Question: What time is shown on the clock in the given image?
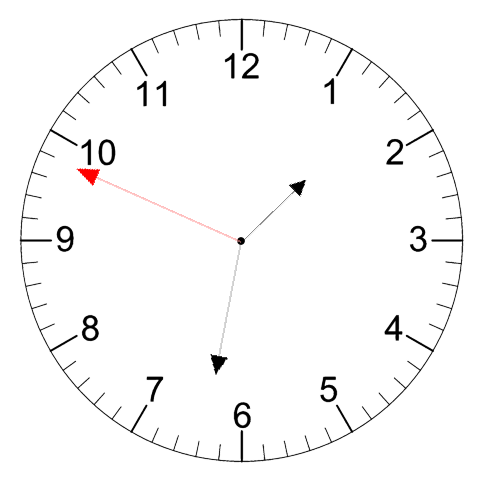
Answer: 01:31:49